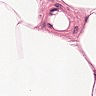
Metastatic tissue present: no